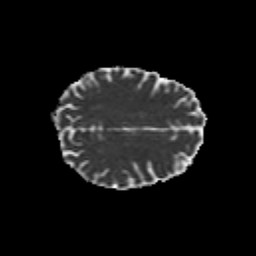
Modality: MD
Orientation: axial
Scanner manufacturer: siemens
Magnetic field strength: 3 T
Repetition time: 6.8 s
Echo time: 0.093 s